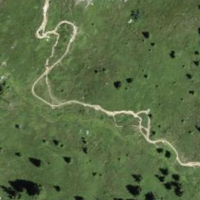
EUNIS habitat code: 23
Species observed at this site:
Vaccinium uliginosum
Rhinanthus glacialis
Arnica montana
Geum montanum